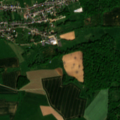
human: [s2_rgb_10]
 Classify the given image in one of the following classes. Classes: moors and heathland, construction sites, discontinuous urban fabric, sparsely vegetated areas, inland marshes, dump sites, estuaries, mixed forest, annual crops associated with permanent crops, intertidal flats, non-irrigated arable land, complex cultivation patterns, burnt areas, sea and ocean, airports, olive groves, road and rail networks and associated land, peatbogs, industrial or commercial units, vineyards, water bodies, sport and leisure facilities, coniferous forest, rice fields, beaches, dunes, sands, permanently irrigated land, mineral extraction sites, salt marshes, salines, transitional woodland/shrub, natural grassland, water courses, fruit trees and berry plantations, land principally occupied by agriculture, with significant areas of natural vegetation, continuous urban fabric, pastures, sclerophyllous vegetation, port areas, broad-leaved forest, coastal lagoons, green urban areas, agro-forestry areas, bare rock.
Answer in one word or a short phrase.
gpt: discontinuous urban fabric, non-irrigated arable land, pastures, complex cultivation patterns, broad-leaved forest